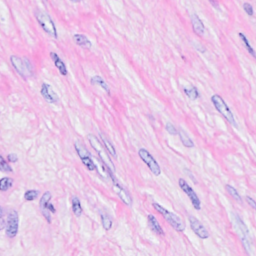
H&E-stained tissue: Breast